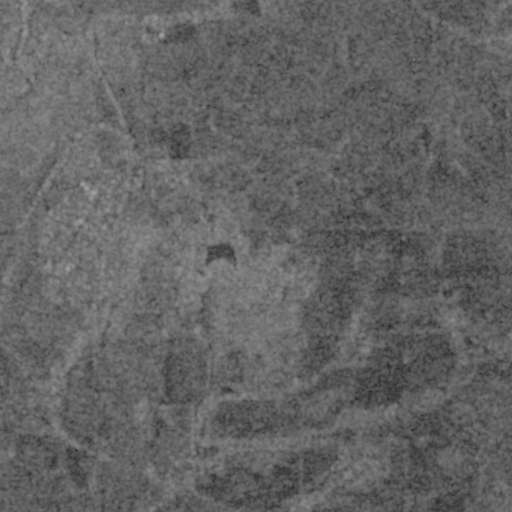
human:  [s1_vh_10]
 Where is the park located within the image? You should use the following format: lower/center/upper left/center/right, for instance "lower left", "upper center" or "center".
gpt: The park is located in the center left of the image.
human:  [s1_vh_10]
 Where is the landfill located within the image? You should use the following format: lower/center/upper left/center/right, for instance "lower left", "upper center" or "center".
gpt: There is no landfill in the image.

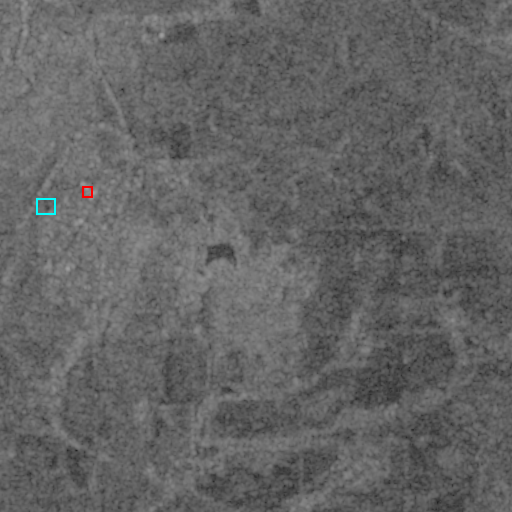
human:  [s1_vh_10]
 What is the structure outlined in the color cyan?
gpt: The structure outlined in cyan is a park.
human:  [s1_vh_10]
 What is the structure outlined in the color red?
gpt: The structure outlined in red is a building.
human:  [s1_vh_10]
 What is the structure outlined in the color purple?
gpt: There is no purple outline.